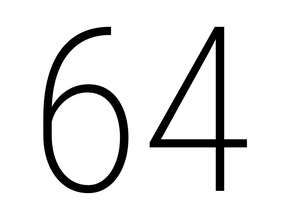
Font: Roboto_Condensed_ExtraLight